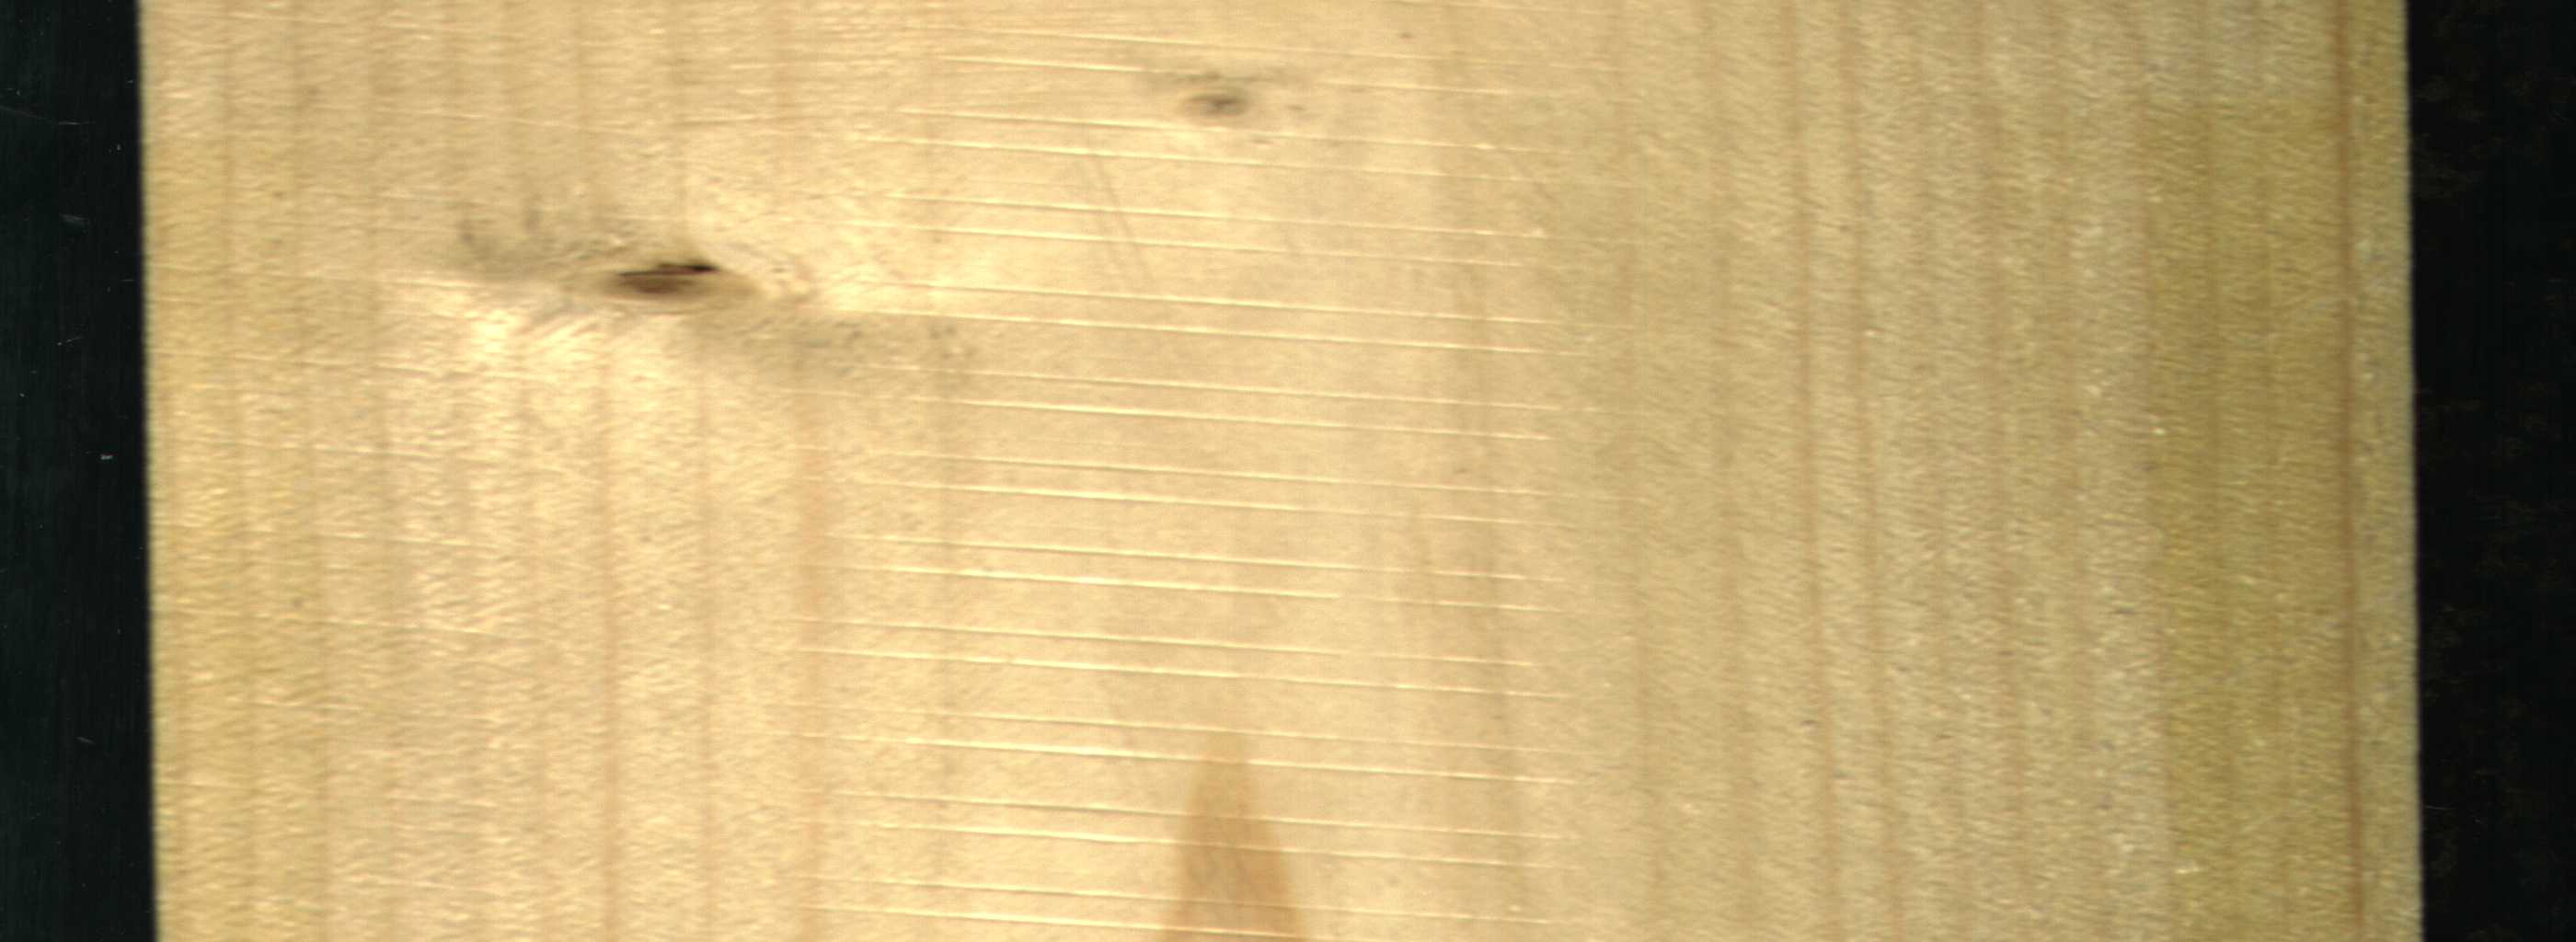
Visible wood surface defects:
Live_Knot